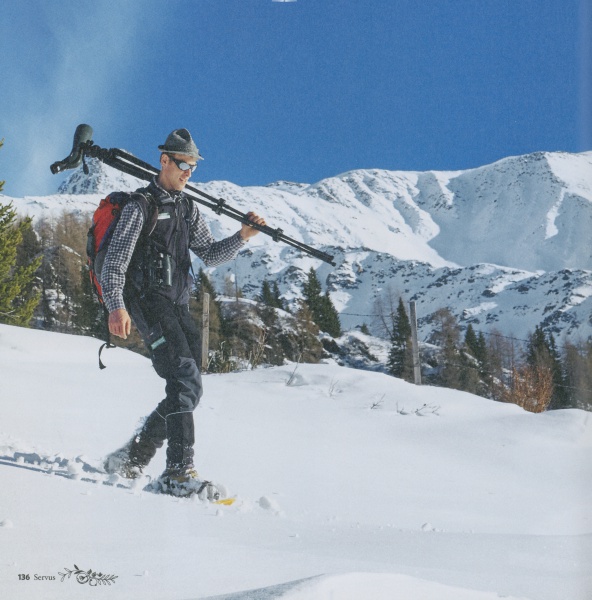
Institution: Servusmagazin
Schlagwörter: baum, berg, himmel, mann, schatten, weiß, bäume, landschaft, bunt, hut, pfeiler, rot, schnee, zaun, alt, hemd, bild, kalt, natur, sonne, wald, kindheit, farbig, schuhe, laufen, spuren, berge, gebirge, gipfel, winter, masten, freizeit, sport, weste, foto, fotografie, bayern, heimat, wandern, alpen, kälte, urlaub, brille, stöcke, stiefel, tracht, schwul, farbfoto, nadelbäume, winterlandschaft, fernrohr, fernglas, rucksack, tirol, pflöcke, therme, tour, ski, fußspuren, aktiv, wintersport, schi, skier, sonnenbrille, farbfotografie, fotograf, nationalpark, stativ, fotografieren, photograf, langlauf, skifahren, 1980er, schifahren, servus, sier, schneeschuhe, schneewandern, schneeschuhwandern, wildbeobachtung, tourengehen, touren, muntafu, skigahren, schneewanderung, schneeschuh, schneebrille, skiebrille